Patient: sex M, age 47
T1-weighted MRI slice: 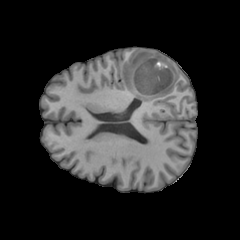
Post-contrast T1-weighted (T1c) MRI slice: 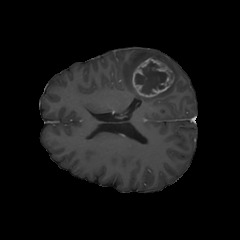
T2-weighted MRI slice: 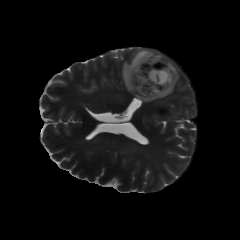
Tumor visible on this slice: yes
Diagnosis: Glioblastoma, IDH-wildtype
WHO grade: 4